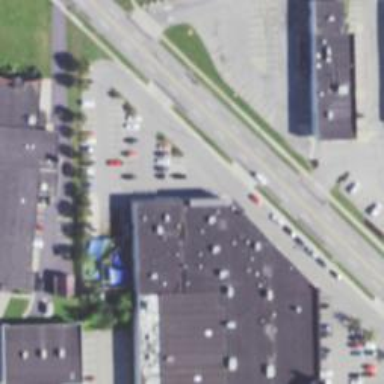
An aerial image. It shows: Veterinary facility.